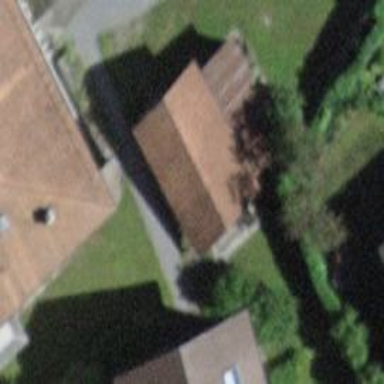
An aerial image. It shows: Rural barn.